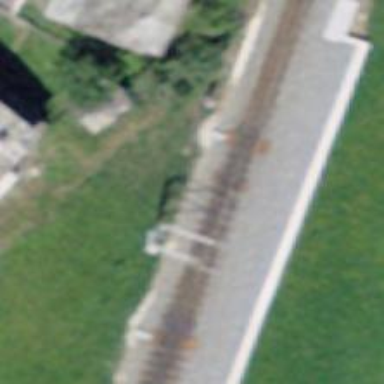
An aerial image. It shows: Narrow-gauge railway track with electrified contact line. The railway has one track.